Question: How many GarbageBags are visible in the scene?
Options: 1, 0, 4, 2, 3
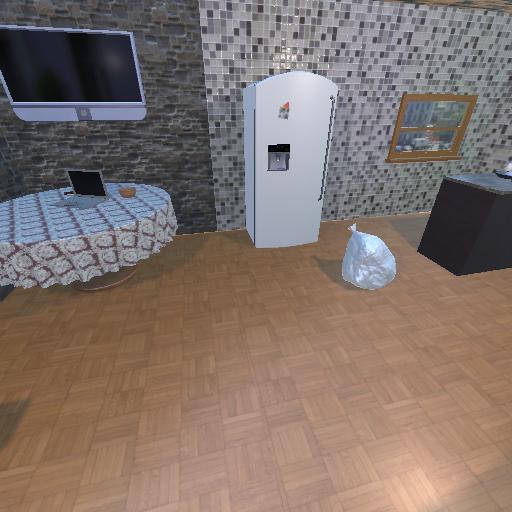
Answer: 1